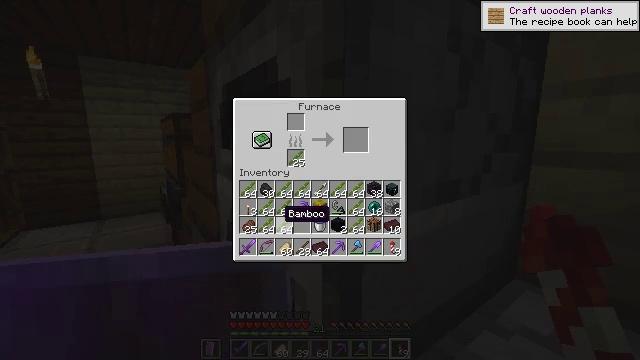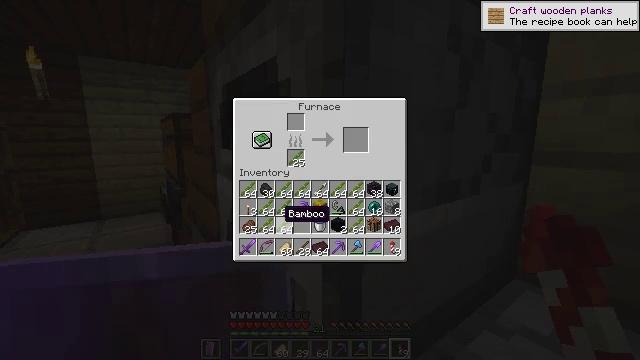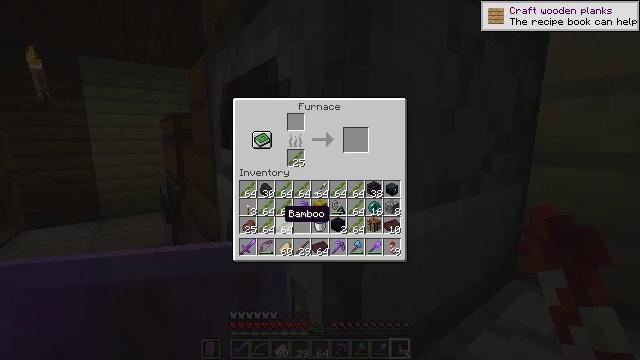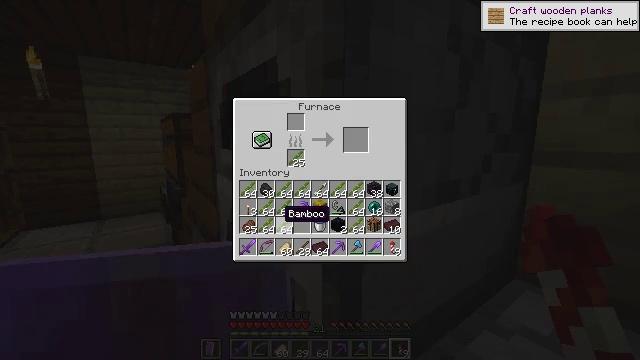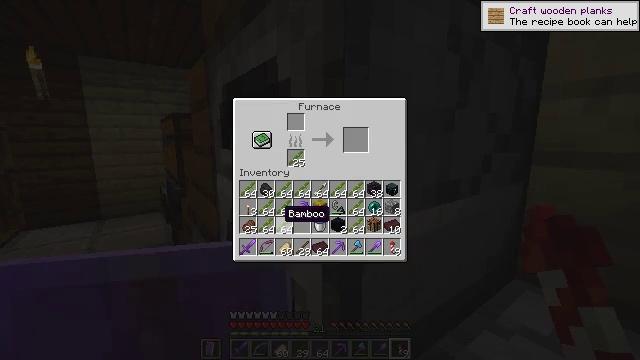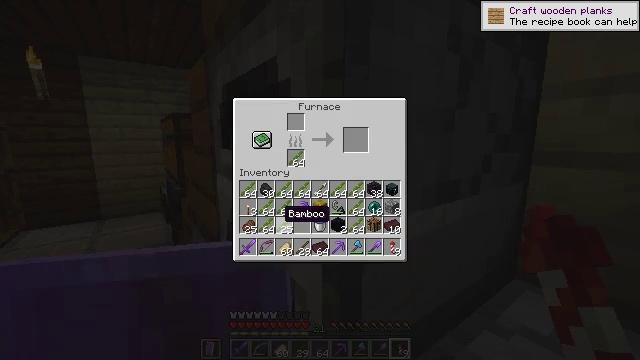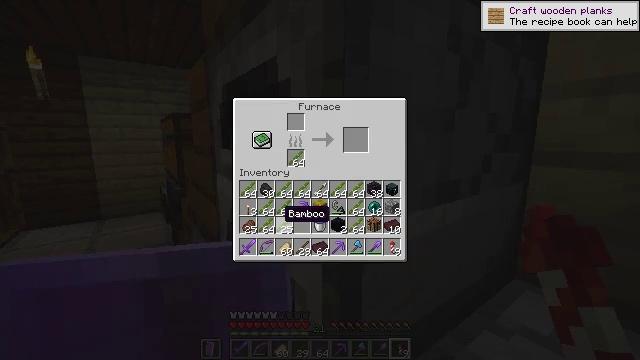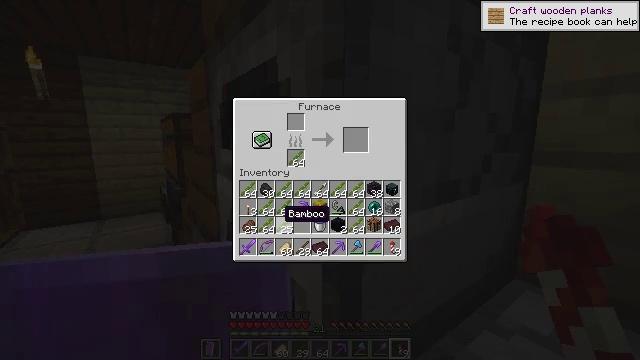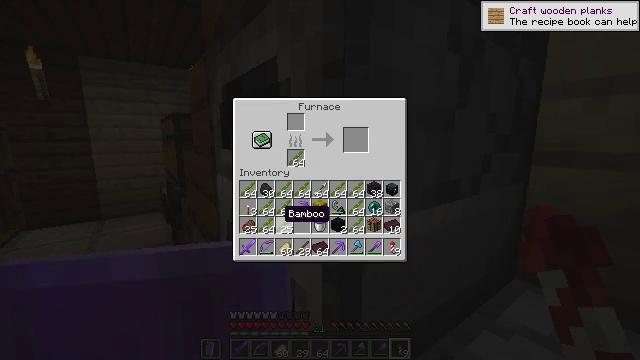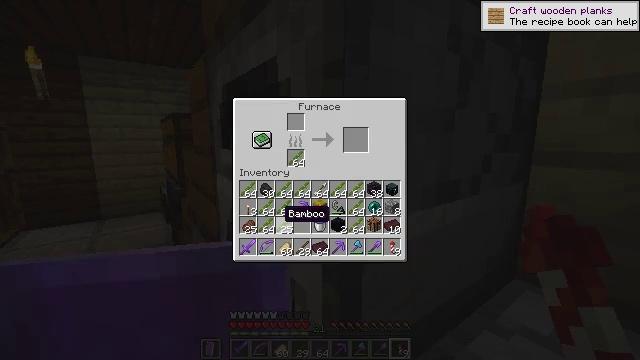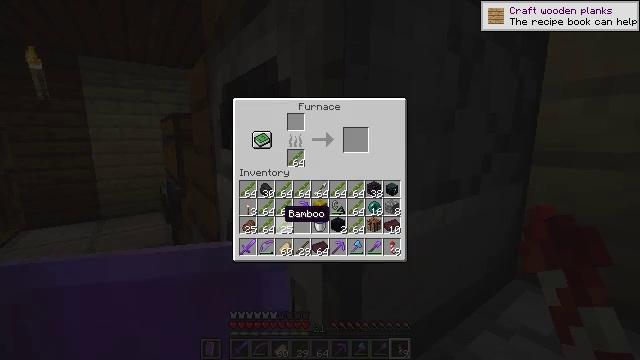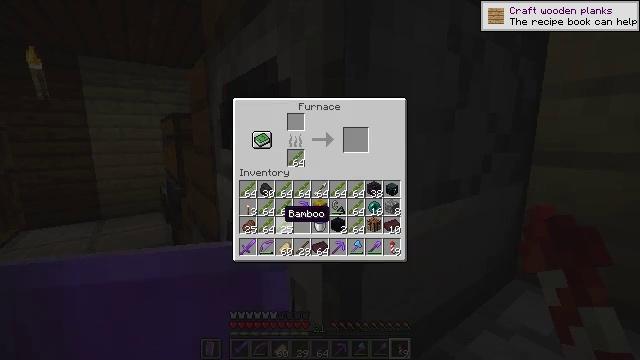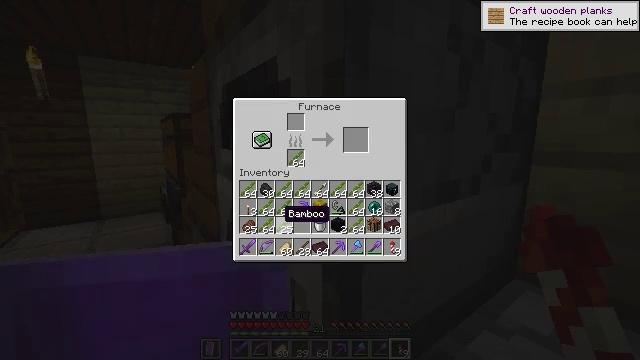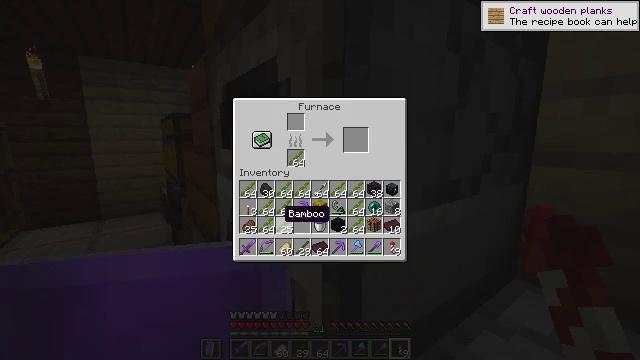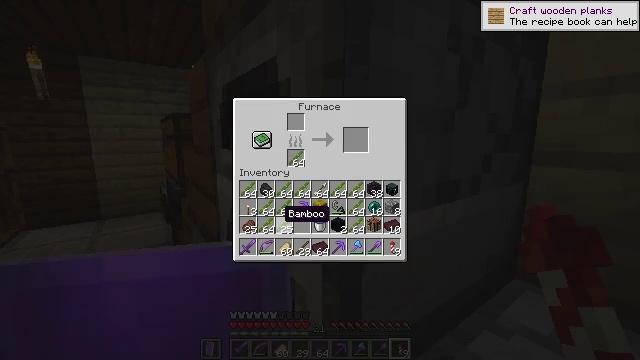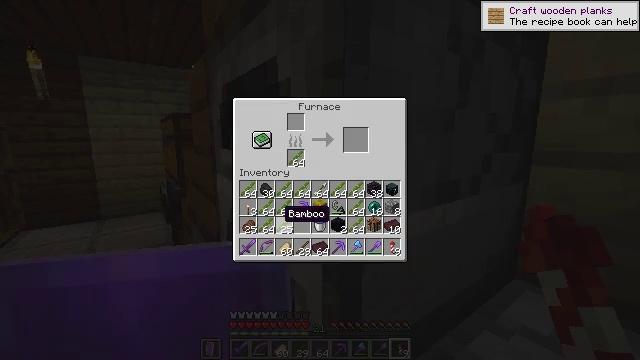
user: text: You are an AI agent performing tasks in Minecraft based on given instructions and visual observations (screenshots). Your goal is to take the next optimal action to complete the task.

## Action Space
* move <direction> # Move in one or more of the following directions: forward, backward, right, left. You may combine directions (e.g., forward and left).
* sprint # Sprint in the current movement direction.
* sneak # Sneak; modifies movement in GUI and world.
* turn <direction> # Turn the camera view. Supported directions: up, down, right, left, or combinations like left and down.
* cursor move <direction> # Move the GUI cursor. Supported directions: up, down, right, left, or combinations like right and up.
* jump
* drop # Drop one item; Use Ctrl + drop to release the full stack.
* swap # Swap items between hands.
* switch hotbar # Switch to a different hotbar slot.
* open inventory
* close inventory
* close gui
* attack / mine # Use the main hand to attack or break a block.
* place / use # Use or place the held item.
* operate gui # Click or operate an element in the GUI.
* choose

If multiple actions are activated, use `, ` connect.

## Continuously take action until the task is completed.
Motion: motion action
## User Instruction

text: Craft nether bricks from netherrack using a furnace.
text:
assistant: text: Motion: sneak
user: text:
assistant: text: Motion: sneak
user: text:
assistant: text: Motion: sneak
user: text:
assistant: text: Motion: sneak
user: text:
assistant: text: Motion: sneak, attack / mine
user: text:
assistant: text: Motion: sneak, attack / mine
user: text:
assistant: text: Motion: sneak, attack / mine
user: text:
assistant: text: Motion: sneak
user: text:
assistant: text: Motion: sneak
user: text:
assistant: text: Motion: sneak
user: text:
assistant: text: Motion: sneak
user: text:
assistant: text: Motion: sneak
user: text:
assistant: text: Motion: no_op
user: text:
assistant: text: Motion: no_op
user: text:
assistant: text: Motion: no_op
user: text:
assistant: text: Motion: no_op
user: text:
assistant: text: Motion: no_op
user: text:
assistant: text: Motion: no_op
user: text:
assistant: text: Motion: no_op
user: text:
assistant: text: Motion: no_op
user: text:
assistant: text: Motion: no_op
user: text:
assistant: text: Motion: turn left and down
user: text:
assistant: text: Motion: turn left and down
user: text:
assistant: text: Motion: turn left and down
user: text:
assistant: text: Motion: turn left and down
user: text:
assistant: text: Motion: turn down
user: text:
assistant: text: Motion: no_op
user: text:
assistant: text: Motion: turn right
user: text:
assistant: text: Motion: turn right and down
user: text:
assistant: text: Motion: move left, turn right